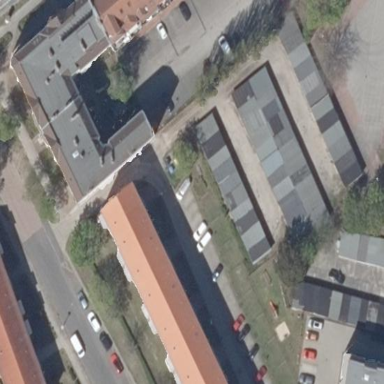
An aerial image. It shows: Area designated for garages.